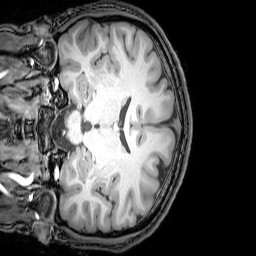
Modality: T1w
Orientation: coronal
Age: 24
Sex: male
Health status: healthy
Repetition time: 0.081 s
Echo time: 0.037 s